Field crop: maize
Growth stage: 2
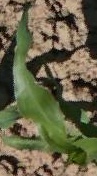
Species: maize